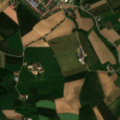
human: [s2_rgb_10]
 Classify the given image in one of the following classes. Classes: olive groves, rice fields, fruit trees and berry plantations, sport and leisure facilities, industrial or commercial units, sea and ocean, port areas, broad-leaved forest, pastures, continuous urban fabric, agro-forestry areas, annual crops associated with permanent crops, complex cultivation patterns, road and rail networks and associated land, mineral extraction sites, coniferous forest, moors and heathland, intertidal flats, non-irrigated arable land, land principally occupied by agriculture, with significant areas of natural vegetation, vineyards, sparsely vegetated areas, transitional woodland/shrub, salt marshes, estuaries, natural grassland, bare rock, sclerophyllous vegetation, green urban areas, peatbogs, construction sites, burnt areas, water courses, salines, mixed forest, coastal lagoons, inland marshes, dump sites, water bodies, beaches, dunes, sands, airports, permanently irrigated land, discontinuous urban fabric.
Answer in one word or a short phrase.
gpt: discontinuous urban fabric, non-irrigated arable land, land principally occupied by agriculture, with significant areas of natural vegetation